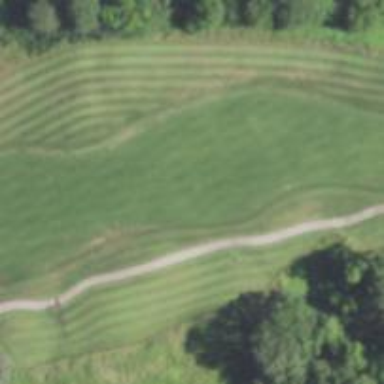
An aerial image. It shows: Golf hole.